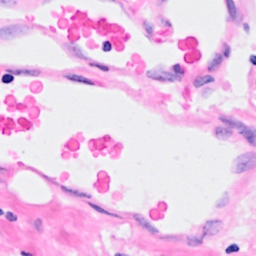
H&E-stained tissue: Breast